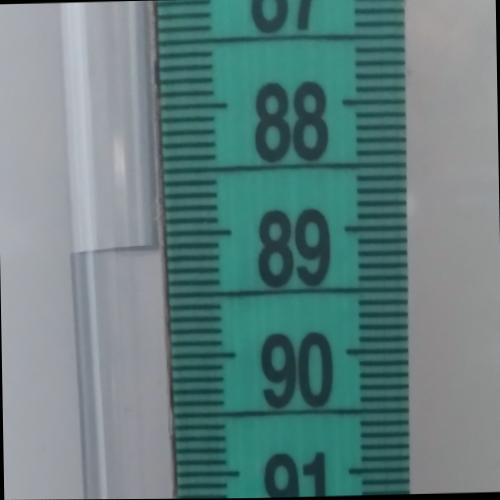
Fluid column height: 89.1 cm